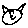
Label: cat